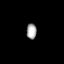
Tissue: prostate
Cell type: T cells
Senescence score: 0.7154
Nuclear area (px): 152
Mean DAPI intensity: 167.803